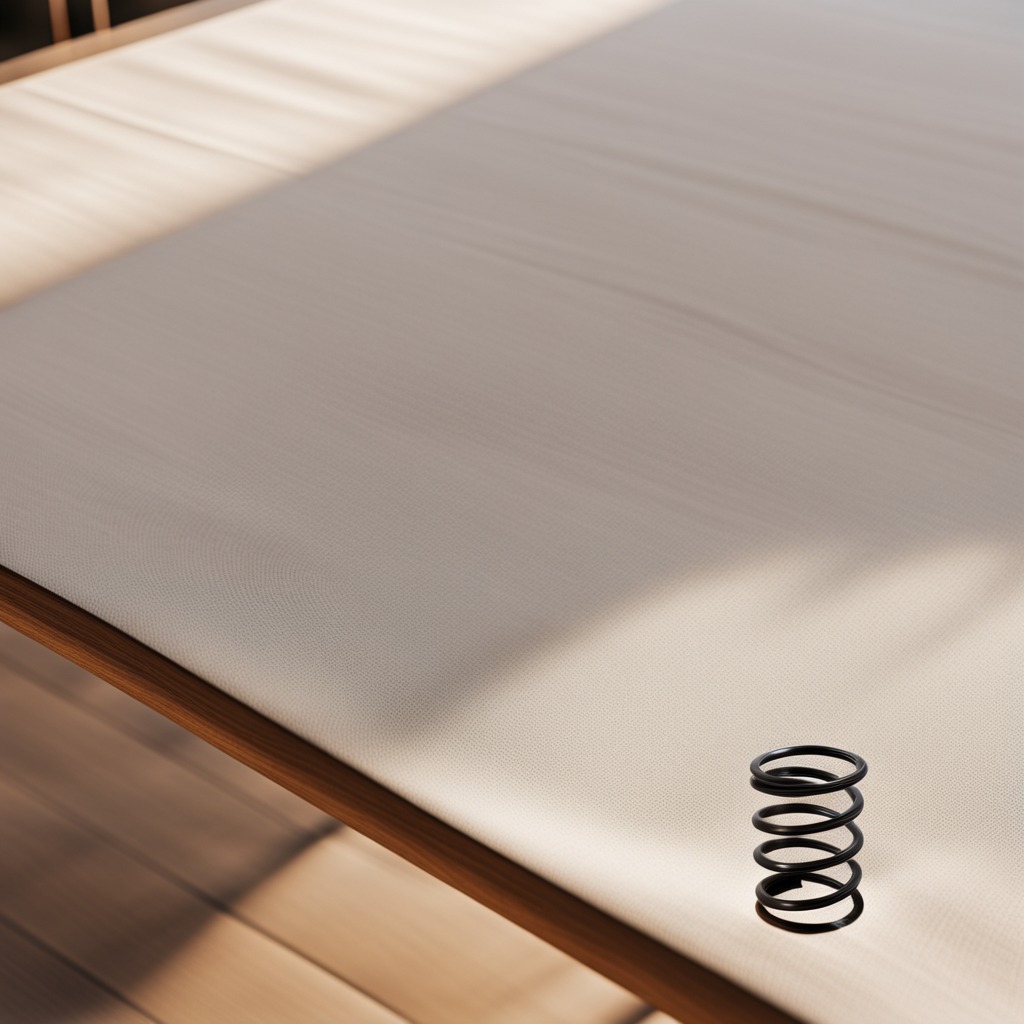
A coiled metal spring lies on the wooden table.